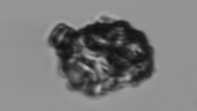
Label: Delphineis